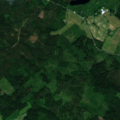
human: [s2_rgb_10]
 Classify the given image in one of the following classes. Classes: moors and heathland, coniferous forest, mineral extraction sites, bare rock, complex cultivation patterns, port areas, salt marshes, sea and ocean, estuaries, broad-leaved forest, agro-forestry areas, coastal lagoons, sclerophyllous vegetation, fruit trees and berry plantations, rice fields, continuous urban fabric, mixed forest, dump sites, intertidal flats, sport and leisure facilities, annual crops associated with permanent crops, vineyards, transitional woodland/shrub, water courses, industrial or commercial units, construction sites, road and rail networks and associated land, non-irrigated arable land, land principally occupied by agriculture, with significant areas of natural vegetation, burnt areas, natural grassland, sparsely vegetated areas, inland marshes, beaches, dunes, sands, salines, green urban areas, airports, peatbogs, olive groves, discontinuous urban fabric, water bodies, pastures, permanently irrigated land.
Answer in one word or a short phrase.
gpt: non-irrigated arable land, coniferous forest, mixed forest, transitional woodland/shrub